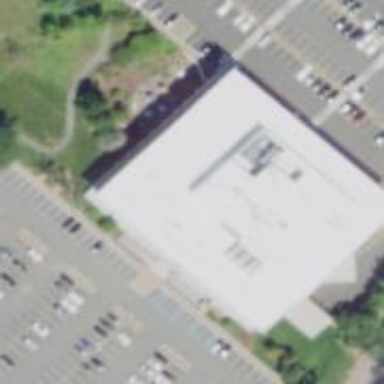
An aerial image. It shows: Commercial building.